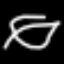
Label: leaf